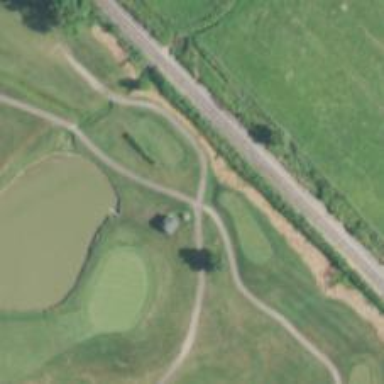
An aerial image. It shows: Path for both road and golf.